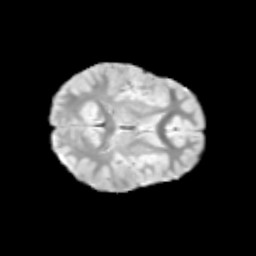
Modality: T2w
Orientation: axial
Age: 10
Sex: female
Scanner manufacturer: siemens
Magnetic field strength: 3 T
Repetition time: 3.8 s
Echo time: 0.07 s